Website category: book
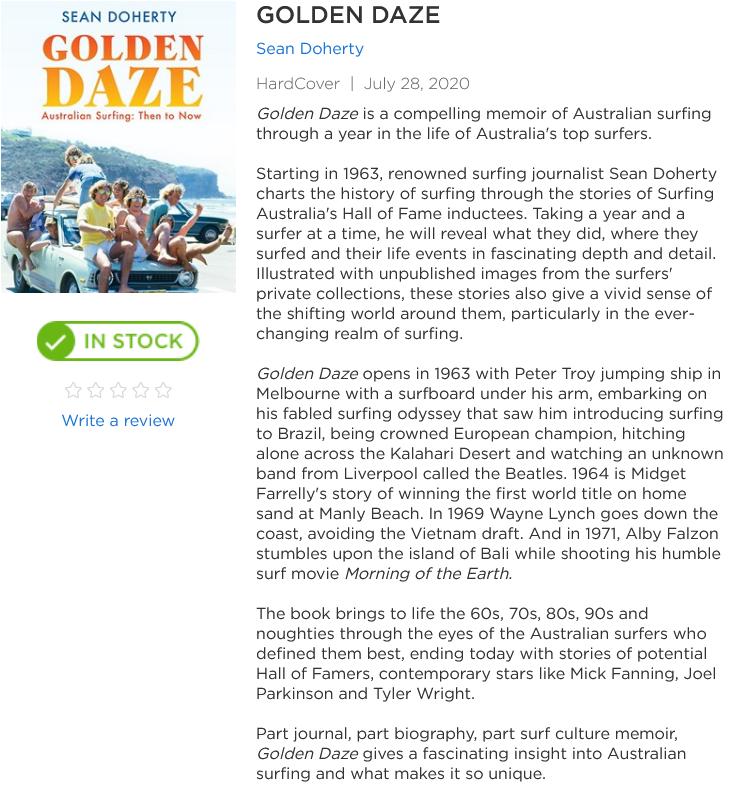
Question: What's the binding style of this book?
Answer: HardCover

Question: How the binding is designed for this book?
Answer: HardCover

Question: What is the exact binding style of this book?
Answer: HardCover

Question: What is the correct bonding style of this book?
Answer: HardCover

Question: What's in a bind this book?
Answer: HardCover

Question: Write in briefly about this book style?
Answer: HardCover

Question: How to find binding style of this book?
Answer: HardCover

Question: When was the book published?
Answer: July 28, 2020

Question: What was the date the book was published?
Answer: July 28, 2020

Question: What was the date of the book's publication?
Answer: July 28, 2020

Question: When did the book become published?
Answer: July 28, 2020

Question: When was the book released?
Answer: July 28, 2020

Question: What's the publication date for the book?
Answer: July 28, 2020